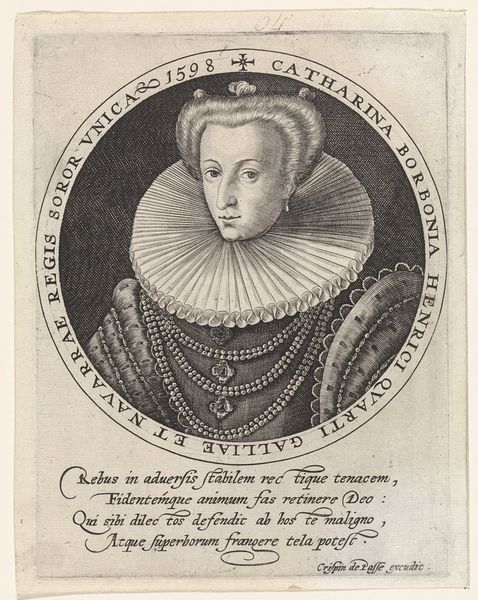
Titel: Portret van Catharina van Bourbon
Künstler: Crispijn van de (I) Passe
Standort: Amsterdam
Institution: Rijksmuseum
Schlagwörter: reign, hair, portrait, woman, head, frame, cross, necklace, history, royalty, latin, monarchy, queen, catherine, fuck, kingdom, majesty, historian, galliae, catharina, 1598, catharina borbonia, quarti, henrici, navarare, 1959, ruffe, ruffel, catherina borbonia, catherina, borbonia